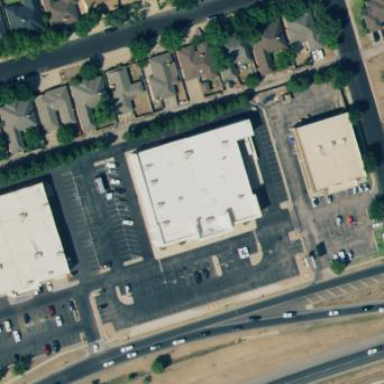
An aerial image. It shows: Building with furniture shop.